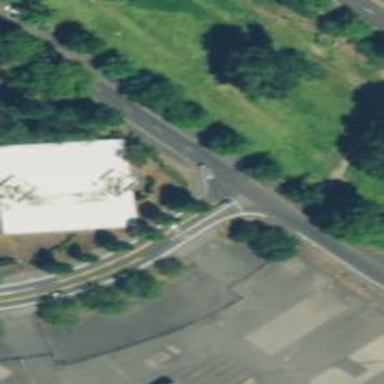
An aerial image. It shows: Stop road.